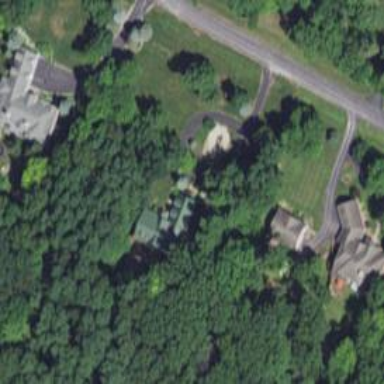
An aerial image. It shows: Driveway leading to service road.